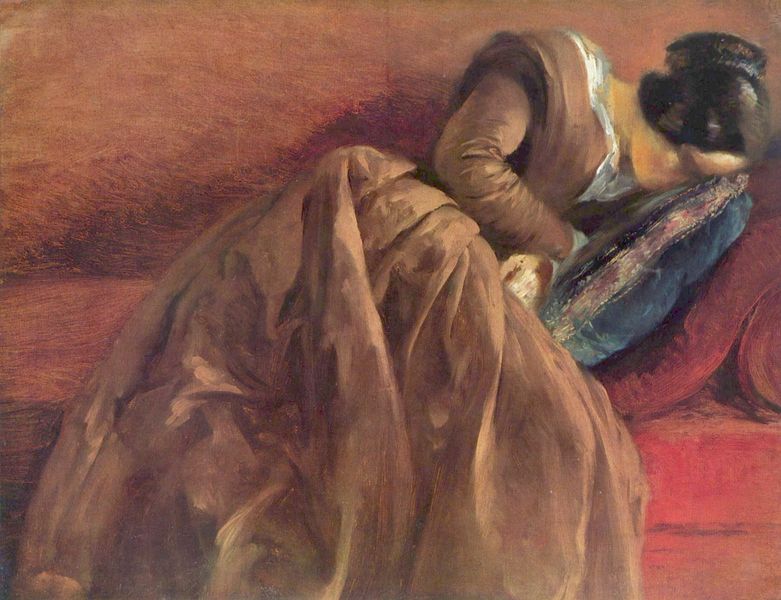
Titel: Menzels Schwester Emilie im Schlaf
Künstler: Adolph Menzel
Standort: Hamburg
Institution: Kunsthalle
Schlagwörter: blau, gemälde, hand, kopf, schatten, schlaf, weiß, impressionismus, mädchen, sitzen, ausschnitt, braun, frau, frisur, grau, haar, hell, hut, kleid, kreide, licht, orange, pastell, profil, schwarz, stirn, zeichnung, ölbild, dame, rot, rock, arm, arme, falten, gesicht, inkarnat, kleidung, knoten, kragen, samt, trauer, ärmel, bildnis, hals, innenraum, porträt, öl, gewand, haare, realismus, sitzend, stoff, adel, borte, brünett, frontal, scheitel, traurig, taille, dutt, ruhe, sofa, liegen, ruhen, schlafen, schlafend, lehne, studie, nachmittag, farben, querformat, kissen, polster, angelehnt, trurig, bett, junge frau, couch, warten, liegend, scham, versteckt, schwarze, gestützt, traurigkeit, weinen, liegende, seite, verbergen, leinwand, ölmalerei, rolle, tracht, aufstehen, biedermeier, heulen, schmerz, rotbraun, müde, drapé, chaiselongue, femme, trauern, träumen, kopfschmuck, bauschig, gesichtslos, reifrock, robe, weinend, sommeil, biedermaier, blaub, kummer, nackenrolle, espagne, kanapee, ribera, murillo, recamiere, eingeschlafen, hinlegen, negerin, vergraben, frauenbild, schlummern, kraftlos, recamir, scha´warz, sorolla, dud, braunes kleid, schlafende kissen rotes sofa, frau mädchen diwan, 19. jahrhundert  renoir, coussin, sentimentalisme, affliction, bras croisés, couleurs chaudes, chaisselounge